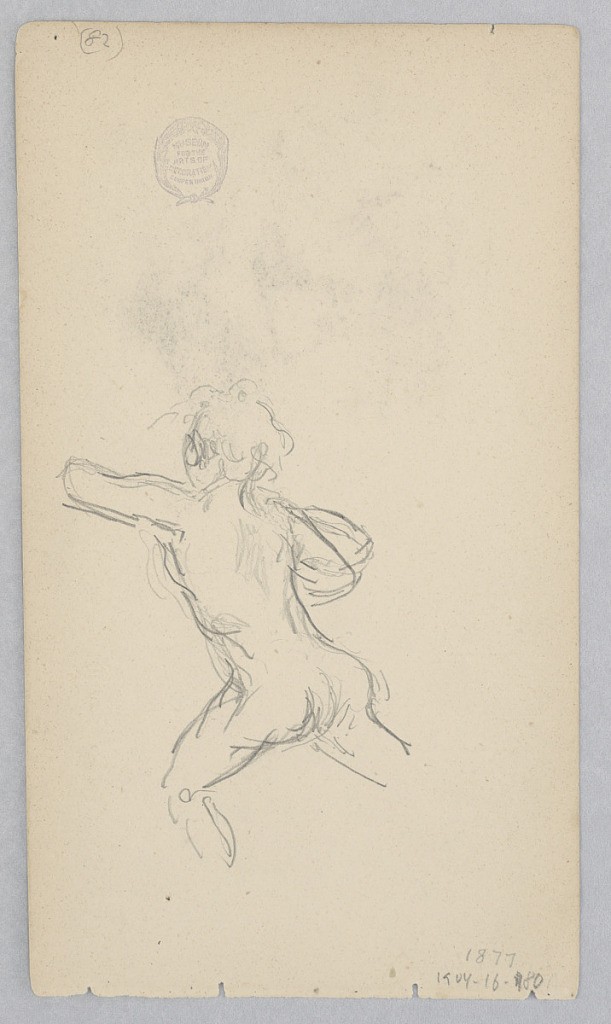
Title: Figure
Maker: Robert Frederick Blum, American, 1857–1903
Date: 1877
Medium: Graphite on wove paper
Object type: Drawing
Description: Sketch of a nude figure with arms raised and legs bent.